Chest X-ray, AP view. Patient: 68 years old, sex M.
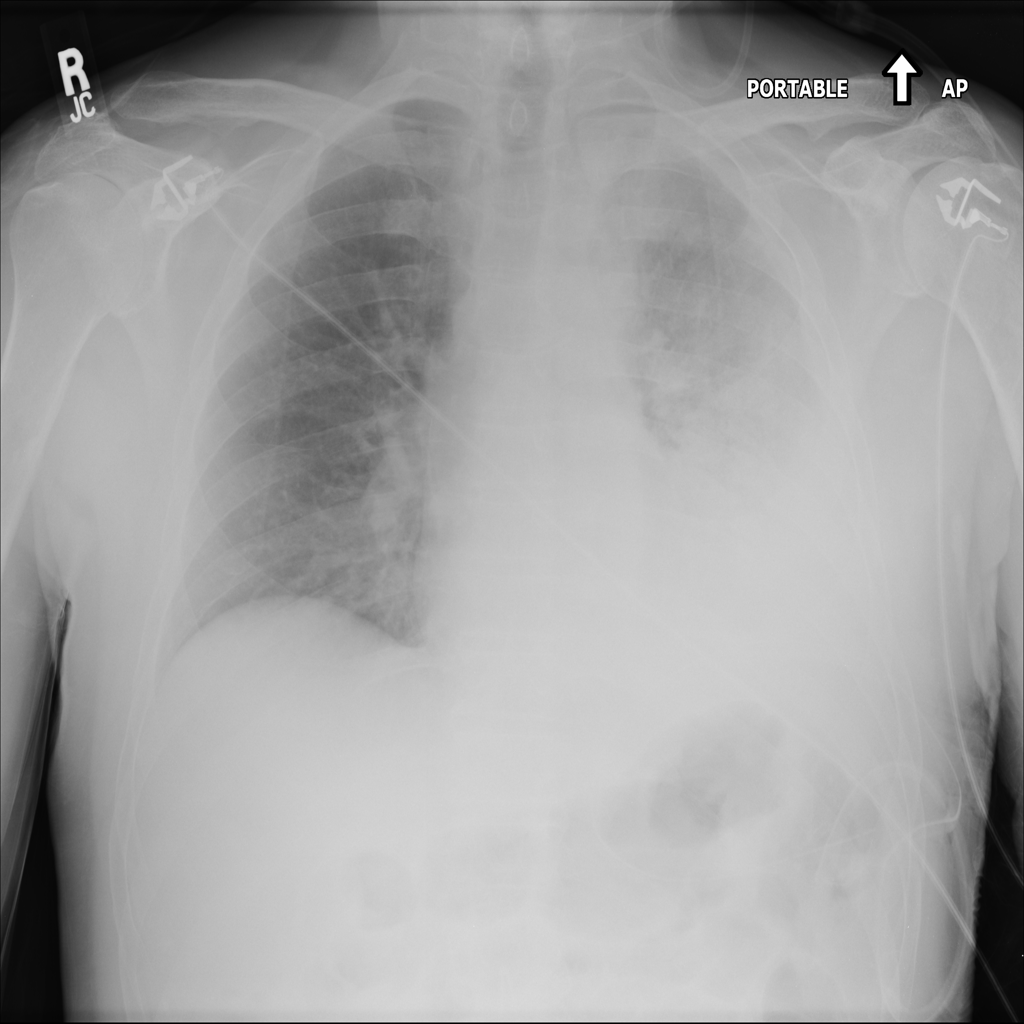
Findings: Atelectasis, Effusion